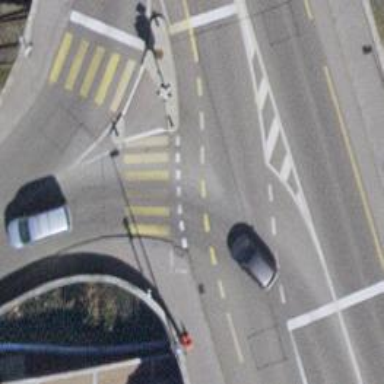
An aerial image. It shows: Road crossing with traffic signals.